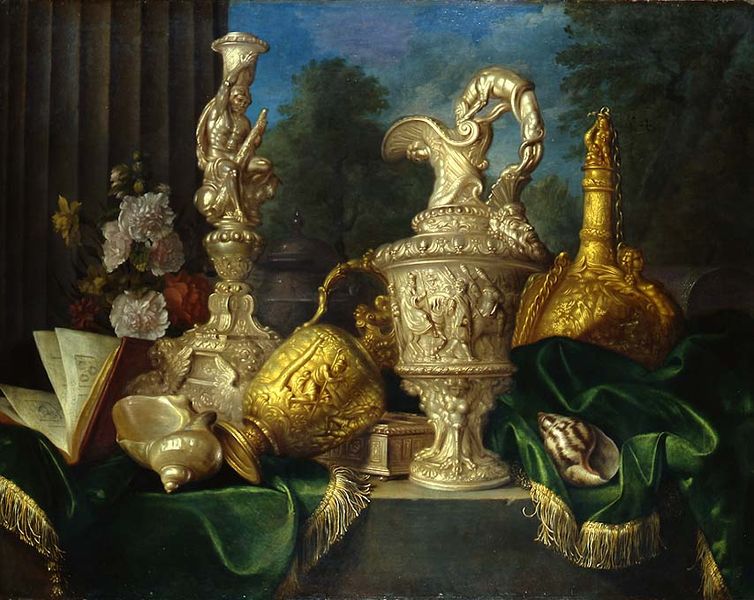
Titel: Stilleben mit Gold- und Silbergefässen
Künstler: Meiffren Conte
Standort: Karlsruhe
Institution: Staatliche Kunsthalle Karlsruhe
Schlagwörter: baum, blau, blätter, gemälde, himmel, weiß, wolken, bäume, gelb, grün, landschaft, menschen, blume, blumen, braun, fenster, hut, schmuck, szene, säule, tisch, ausblick, blüten, park, rosen, rot, tiere, tuch, ornament, teppich, barock, falten, samt, schale, silber, stein, bild, holland, tischdecke, vorhang, öl, natur, figur, fransen, gold, kelch, reich, stoff, decke, blatt, borte, seide, wald, amphore, garten, henkel, kanne, krug, skulptur, statue, stilleben, stillleben, vase, relief, kette, figuren, könig, wein, glanz, dekor, verzierung, draperie, leuchter, metall, strauss, vasen, faltenwurf, plastik, podest, gesteck, exotik, kante, griff, vanitas, gefäß, memento mori, buch, vergoldet, orientalisch, perlmutt, kiste, helm, verziert, kerzenständer, karaffe, kerzenleuchter, seiten, skulpturen, krüge, plastiken, pfingstrosen, hel, edelstein, reichtum, kanneluren, ständer, macht, muschel, golden, muscheln, pokal, schnecke, nelken, schnecken, grünn, schatulle, carpe diem, prunk, buchseiten, gefäße, nautilus, szenen, kelche, kannen, schneckenhaus, kästchen, urne, frün, kandelaber, natura morta, römisch, silbergefässe, trophäe, zeichnungen, franzen, karaffen, pokale, dosen, weißheit, blumenstraß, t, tischkleid, buch aufgeklappt, girechisch, goldpokale, schnkecke, goldgefässe, baum im hintergrund, metallgefässe, menschen4, muschek